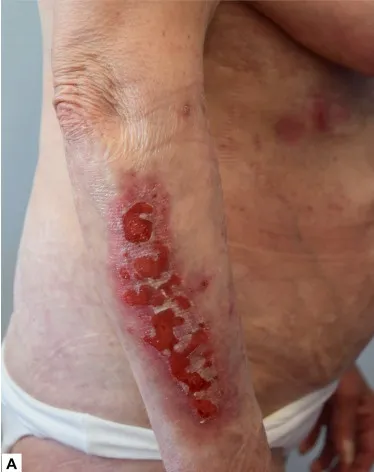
(A, B) Erosions superimposed on whitish plaques with atrophic epidermis at the right and left upper limbs.
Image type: medical_photograph (skin_photograph)